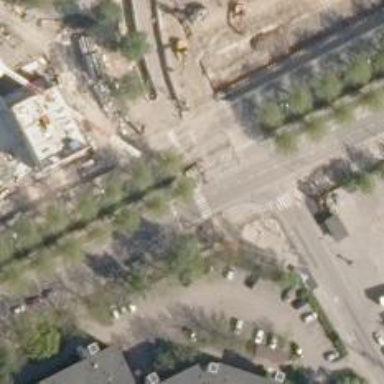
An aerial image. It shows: Asphalt cycleway with crossing.